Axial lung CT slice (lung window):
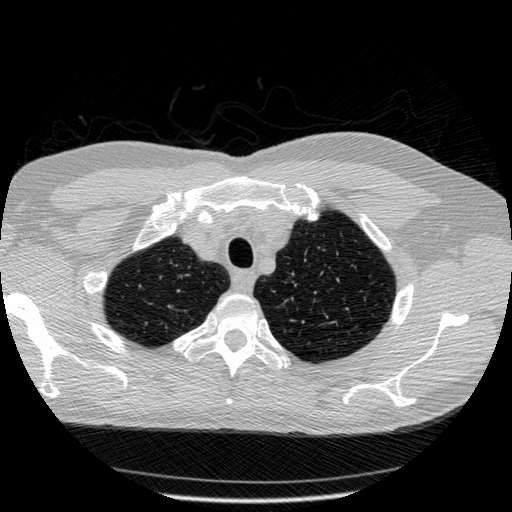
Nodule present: no